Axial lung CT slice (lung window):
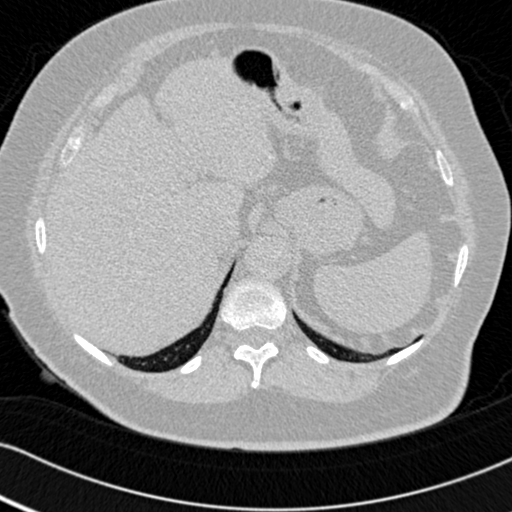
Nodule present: no